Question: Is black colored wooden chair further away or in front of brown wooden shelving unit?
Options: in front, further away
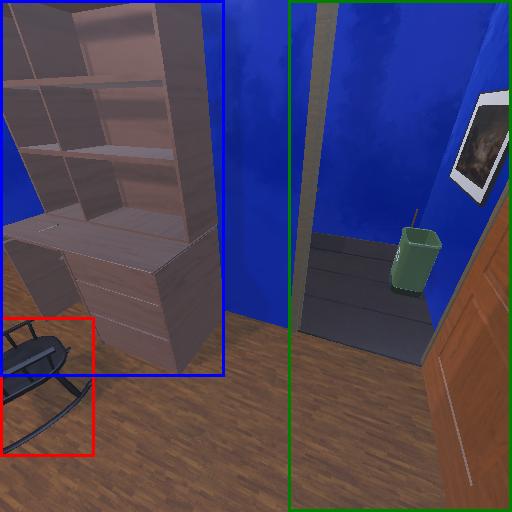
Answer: in front